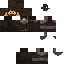
A female skeleton skin with dark skin, wearing brown helmet dressed in a black robe top and brown pants, featuring a closed mouth.